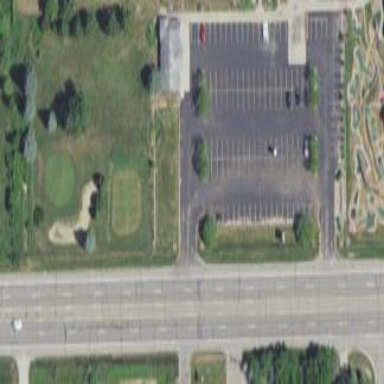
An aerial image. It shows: Parking area with surface.